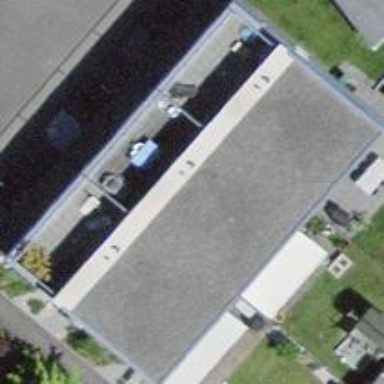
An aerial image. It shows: Terrace building with flat roof.